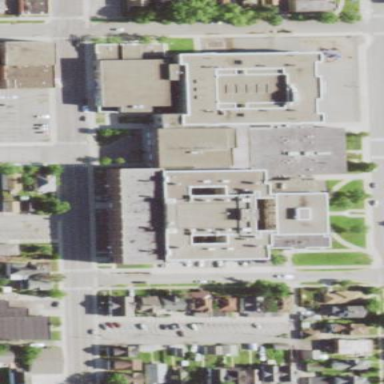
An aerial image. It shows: School building.